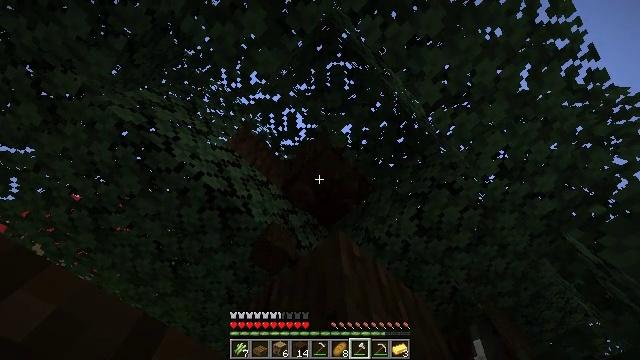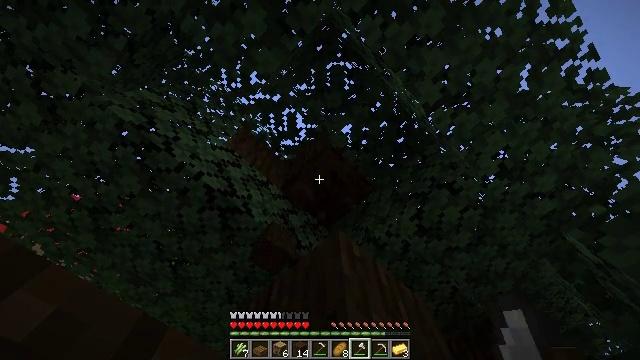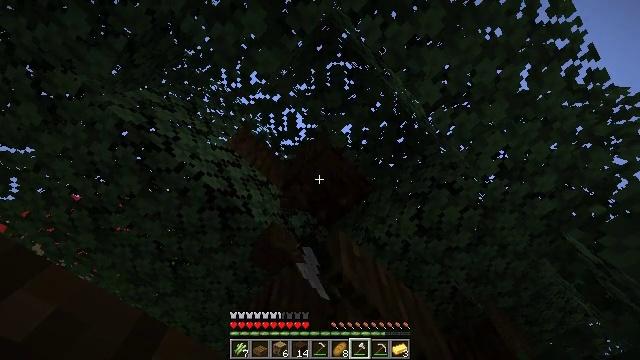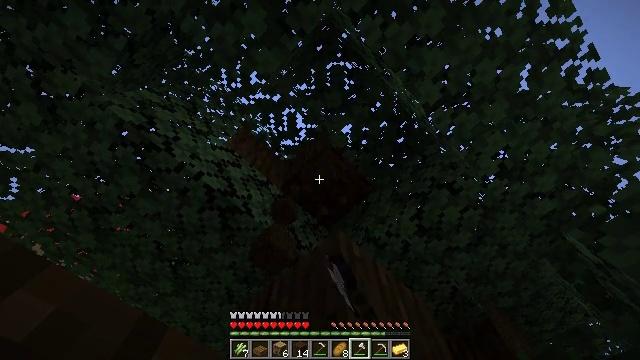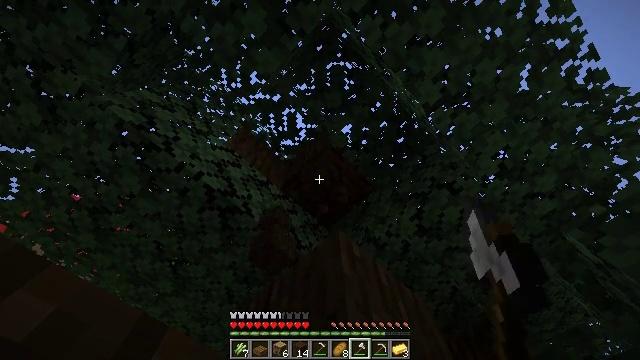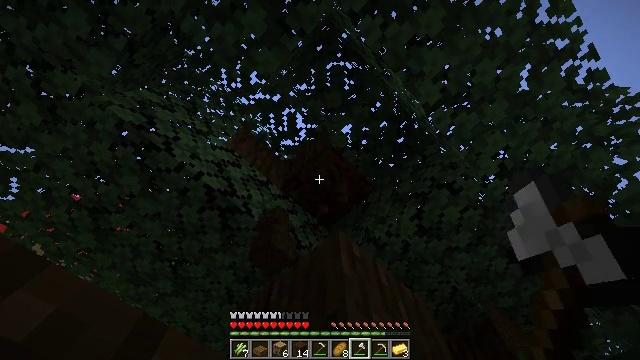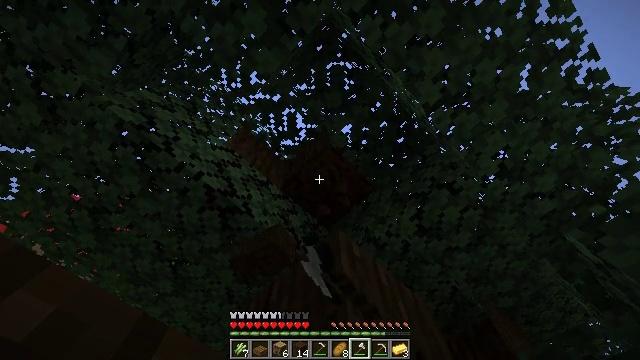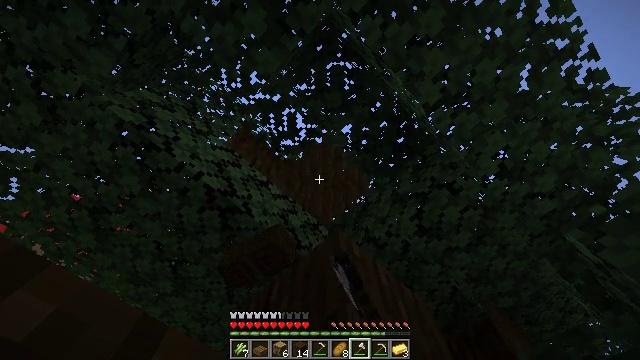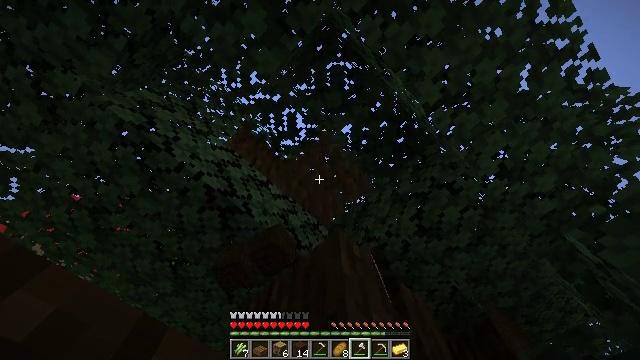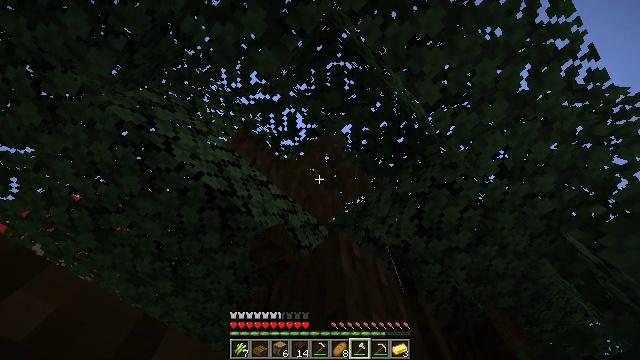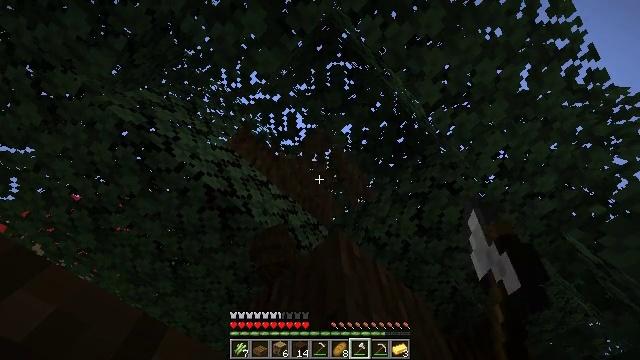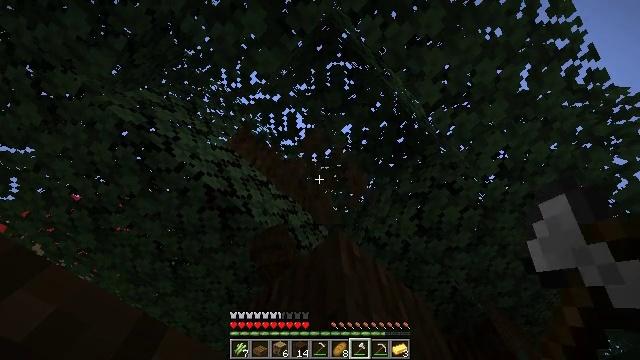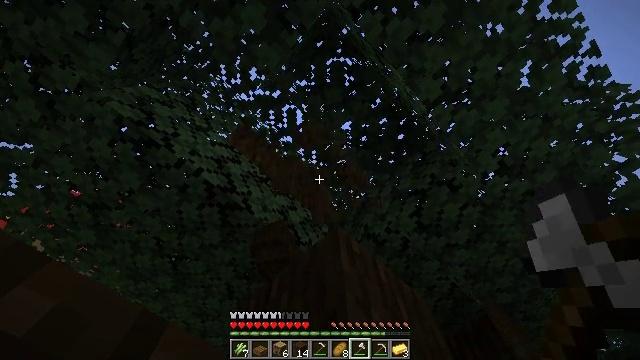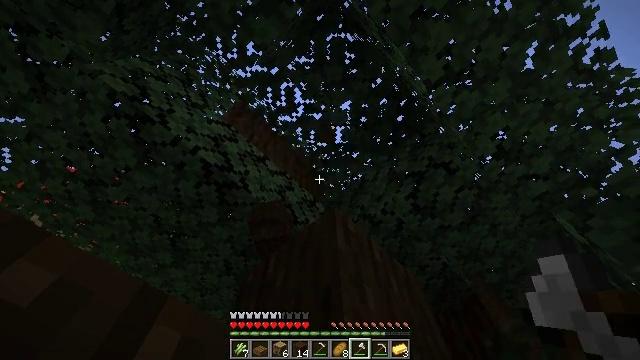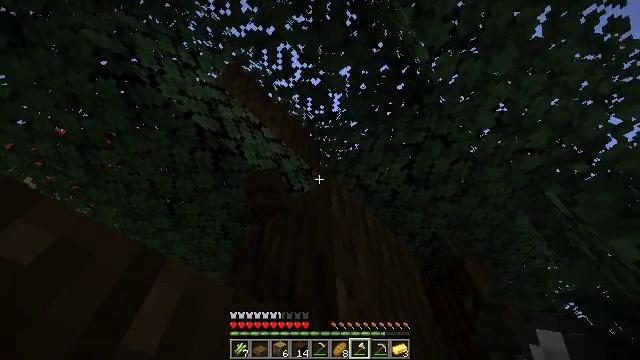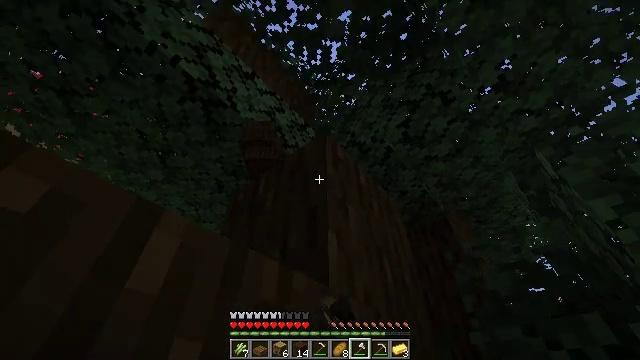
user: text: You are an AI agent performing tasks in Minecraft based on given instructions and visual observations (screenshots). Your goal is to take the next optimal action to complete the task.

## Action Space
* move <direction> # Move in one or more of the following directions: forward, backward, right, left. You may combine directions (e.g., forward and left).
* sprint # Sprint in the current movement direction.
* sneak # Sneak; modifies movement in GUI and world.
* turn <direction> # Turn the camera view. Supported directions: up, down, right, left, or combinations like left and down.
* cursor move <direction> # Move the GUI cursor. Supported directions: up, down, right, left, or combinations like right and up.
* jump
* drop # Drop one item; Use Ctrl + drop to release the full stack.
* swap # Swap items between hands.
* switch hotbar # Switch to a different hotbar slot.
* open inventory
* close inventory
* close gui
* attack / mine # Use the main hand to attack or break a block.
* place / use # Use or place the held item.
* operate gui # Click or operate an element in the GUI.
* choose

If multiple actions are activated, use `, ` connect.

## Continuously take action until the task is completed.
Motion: motion action
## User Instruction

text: Break the dark oak log in the forest.
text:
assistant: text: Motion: attack / mine
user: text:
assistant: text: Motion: attack / mine
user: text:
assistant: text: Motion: attack / mine
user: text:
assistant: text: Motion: attack / mine
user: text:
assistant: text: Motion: attack / mine
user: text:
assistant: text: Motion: attack / mine
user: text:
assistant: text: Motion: attack / mine
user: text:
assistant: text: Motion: attack / mine
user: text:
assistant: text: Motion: attack / mine
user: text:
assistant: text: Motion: attack / mine
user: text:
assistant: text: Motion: attack / mine
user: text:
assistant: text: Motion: attack / mine
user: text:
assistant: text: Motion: turn right and down, attack / mine
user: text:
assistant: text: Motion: turn right and down, attack / mine
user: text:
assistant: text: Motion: turn right and down, attack / mine
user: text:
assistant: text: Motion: turn down, attack / mine
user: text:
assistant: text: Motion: turn down, attack / mine
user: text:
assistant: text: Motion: attack / mine
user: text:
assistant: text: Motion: attack / mine
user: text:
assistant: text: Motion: attack / mine
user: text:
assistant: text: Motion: attack / mine
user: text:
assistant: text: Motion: attack / mine
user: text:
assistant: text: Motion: attack / mine
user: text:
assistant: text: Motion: attack / mine
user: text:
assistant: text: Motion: attack / mine
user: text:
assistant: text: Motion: attack / mine
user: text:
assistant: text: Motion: attack / mine
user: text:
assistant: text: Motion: attack / mine
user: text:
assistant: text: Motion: attack / mine
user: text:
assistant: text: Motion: attack / mine